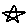
Label: star